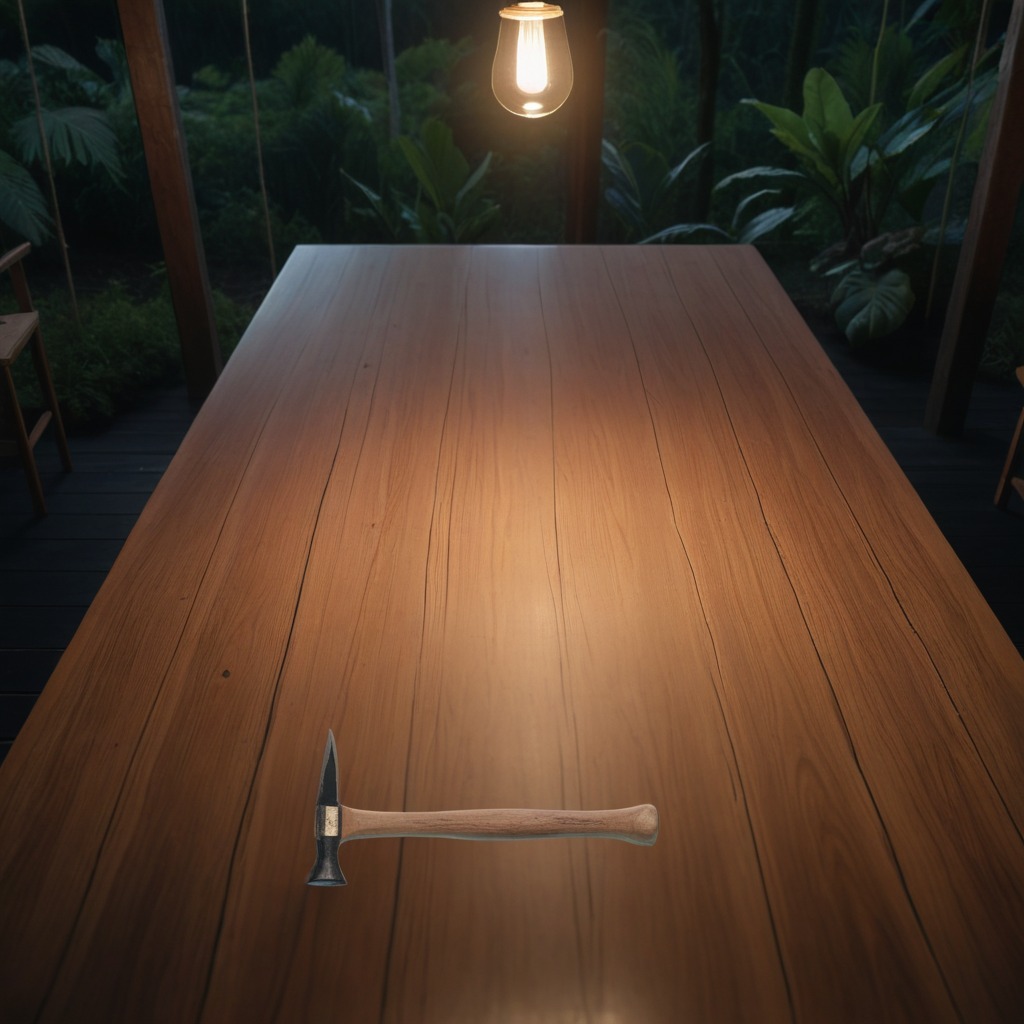
A hammer is lying on a wooden table inside a jungle field workshop tent at night.